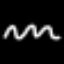
Label: squiggle